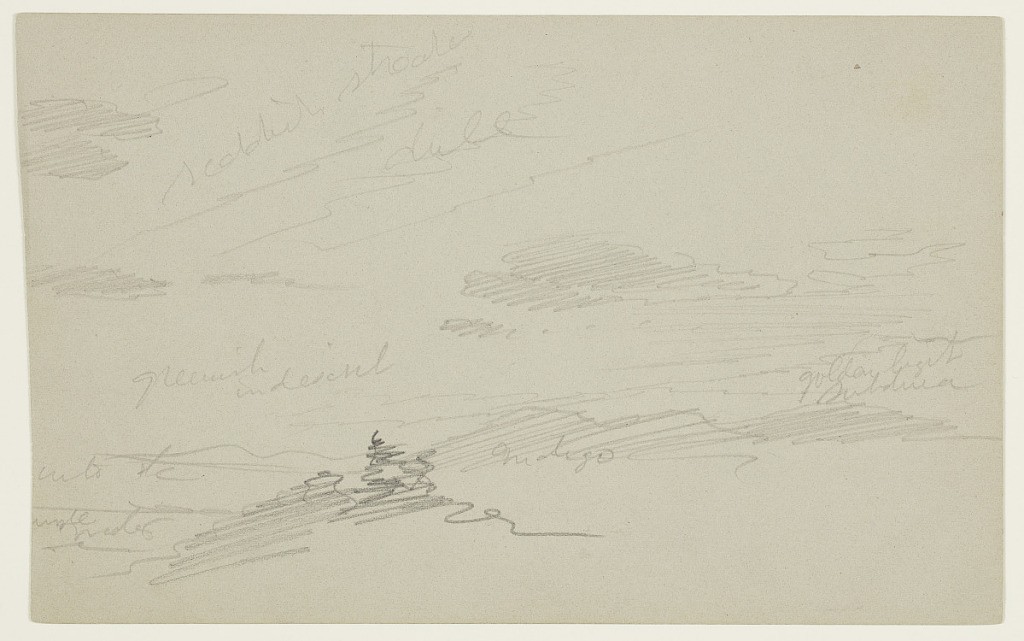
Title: Twilight over the Hudson River, Hudson, New York, Part Two
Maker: Frederic Edwin Church, American, 1826–1900
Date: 1860–80
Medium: Graphite on gray-green wove paper; verso: graphite
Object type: Drawing
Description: Landscape sketch showing a view of the Hudson River Valley, looking southwest from the artist's property in Hudson, New York. The top of a wooded hill is visible in the foreground, while, in the background, the dark, rolling range of the southern Catskill Escarpment stretches across the horizon with Overlook Mountain visible at center. In the sky above, streaks of light radiate over several dark, puffy clouds.

Verso: Landscape sketch showing a view of the sun setting over a body of water, viewed from beyond a nearby hill or embankment with buck wheat. At center, the silhouette of the sun's glow is visible as it begins to dip below the horizon. A bird, possibly a seagull, flies in front of the sun at center.